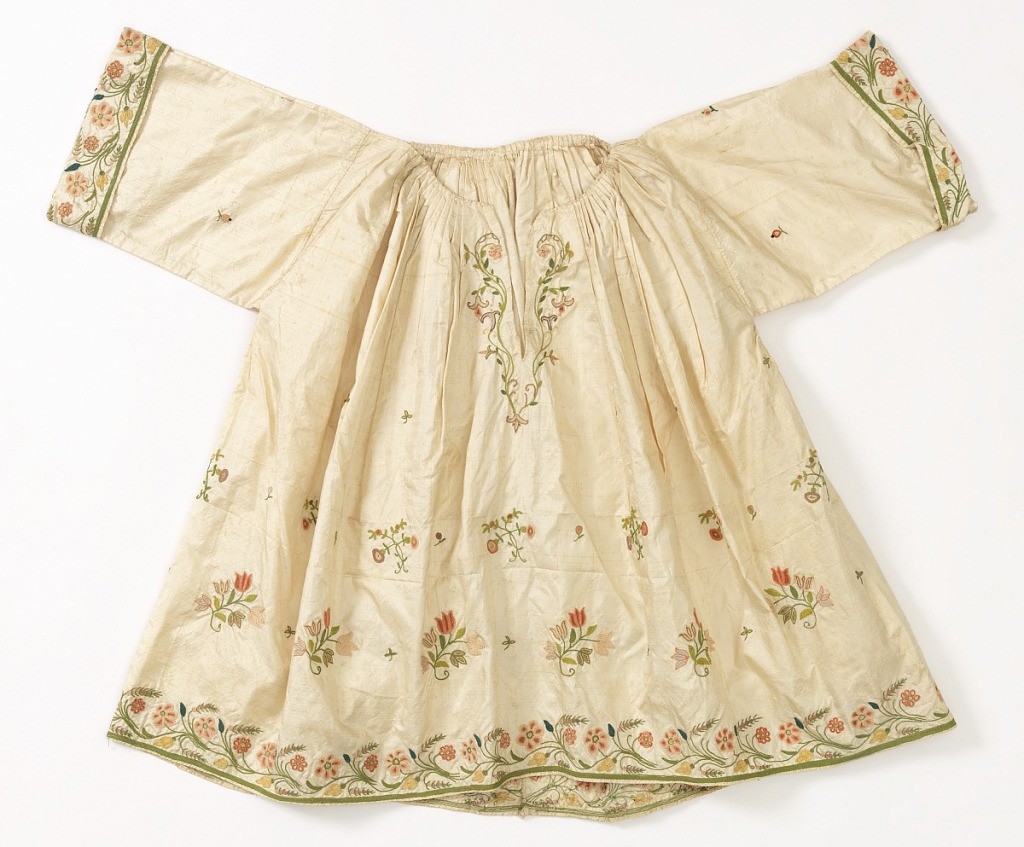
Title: Blouse
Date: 19th century
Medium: silk on silk Technique: embroidered in chain stitch (tambour) on plain weave
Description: Silk blouse with short sleeves and embroidered cuffs. Embroidered at neck edge and in three bands at bottom.